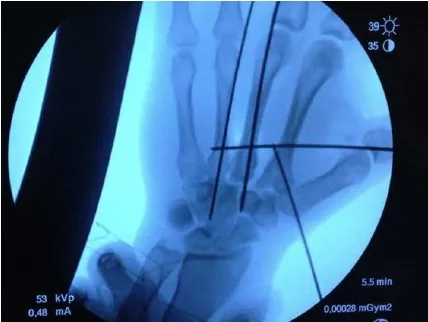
Radiological intra-operative image in which there can be seen the disposition of the Kirschner wires: one of them oblique from the base of the first to the second metacarpal, another transversally and two longitudinally following the axis of the central metacarpals.
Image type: radiology (x_ray)